Question: To start off, an image says thousand words:

This takes place although getViewAt is called 4 items as my cursor size is.
Here's the code:
'''
public class WidgetService extends RemoteViewsService {
@Override
public RemoteViewsFactory onGetViewFactory(Intent intent) {
System.out.println("Factory");
return(new WidgetViewsFactory(this.getApplicationContext(), intent));
}
}
'''
The widget provider:
'''
public class WidgetViewsFactory implements RemoteViewsService.RemoteViewsFactory, LNTConstants
{
private Context context = null;
ArrayList<DBItemModel> items;
public WidgetViewsFactory(Context context, Intent intent) {
this.context = context;
Cursor c = Items.get(context, where);
items = Items.getFromCursor(c);
}
@Override
public void onCreate() {
/*
*/
}
@Override
public void onDestroy() {
}
@Override
public int getCount() {
if(items != null) {
System.out.println("Count: " + items.size());
return items.size();
}
return 0;
}
@Override
public RemoteViews getViewAt(int position) {
System.out.println("getViewAt: " + position);
ItemBean item = items.get(position);
RemoteViews row = new RemoteViews(context.getPackageName(), R.layout.item_list);
row.setTextViewText(R.id.tvListItem, item.summary);
System.out.println("Widget item title: " + item.summary);
return row;
}
@Override
public RemoteViews getLoadingView() {
return null;
}
@Override
public int getViewTypeCount() {
return 1;
}
@Override
public long getItemId(int position) {
return position;
}
@Override
public boolean hasStableIds() {
return false;
}
@Override
public void onDataSetChanged() {
// no-op
}
}
'''
Layout:
'''
<?xml version="1.0" encoding="utf-8"?>
<RelativeLayout
xmlns:android="http://schemas.android.com/apk/res/android"
android:layout_width="fill_parent"
android:layout_height="wrap_content"
android:orientation="horizontal"
android:descendantFocusability="blocksDescendants">
<TextView
android:id="@+id/tvListItem"
style="@style/text_list"
android:layout_width="wrap_content"
android:layout_height="wrap_content"
android:gravity="center_vertical"
android:minHeight="?attr/dropdownListPreferredItemHeight" />
</RelativeLayout>
'''
My 4 items definitely don't have the text loading and i don't know where that is coming from.
Could someone point out what am doing wrong?
Thanks
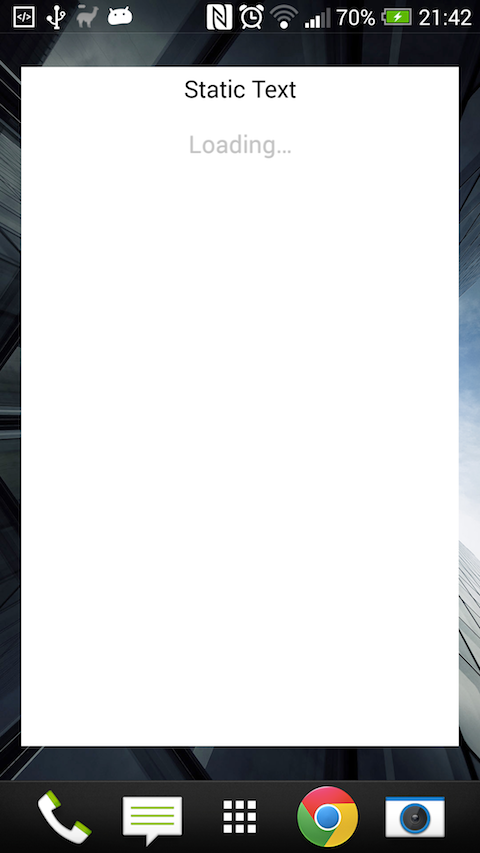
Answer: I had to remove
'''
android:minHeight="?attr/dropdownListPreferredItemHeight"
'''
from the layout of the list item to make this work